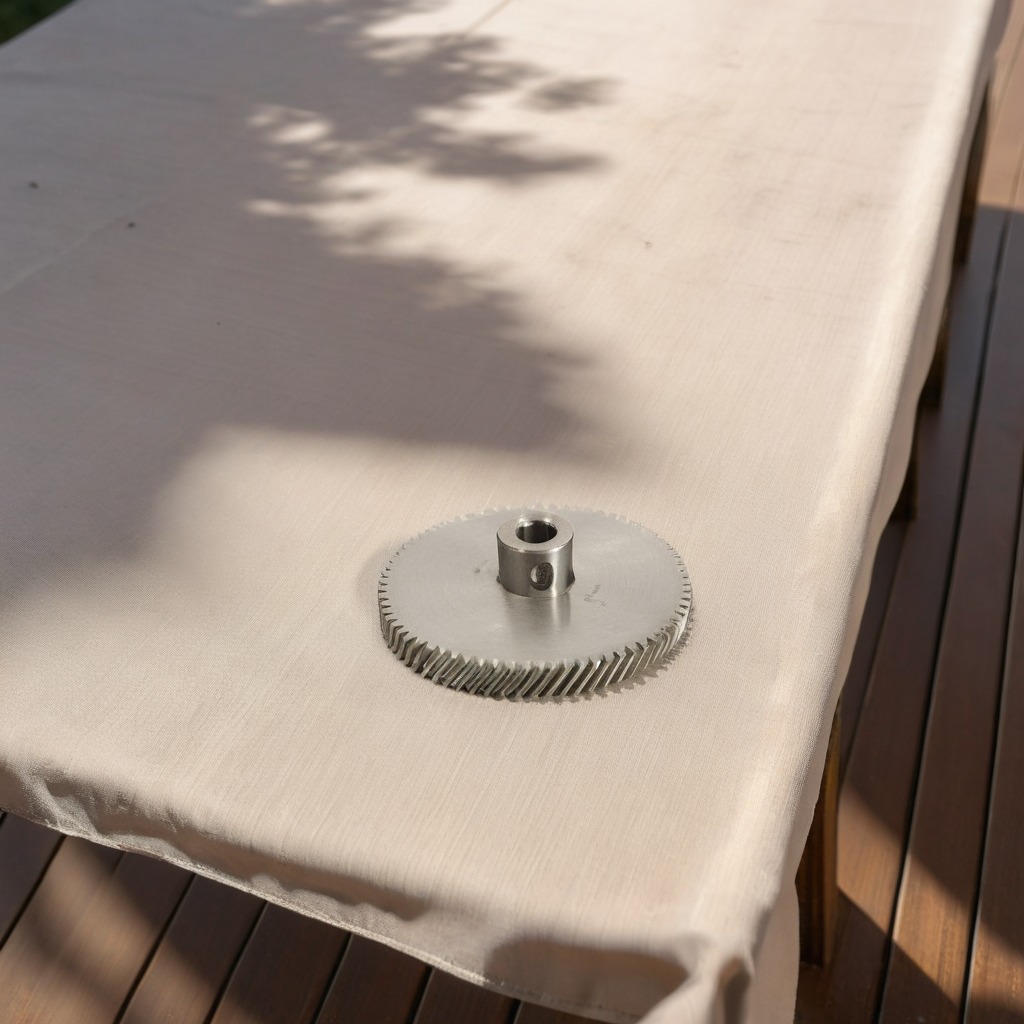
A steel gear with teeth is lying on a wooden table in an outdoor workshop.